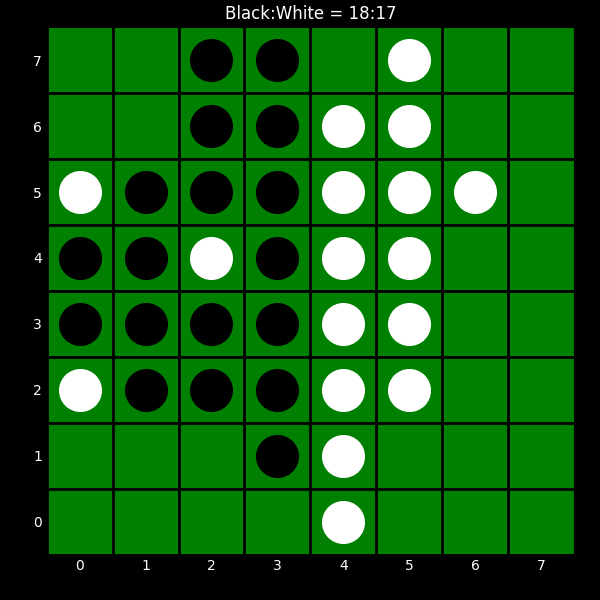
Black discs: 18
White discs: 17